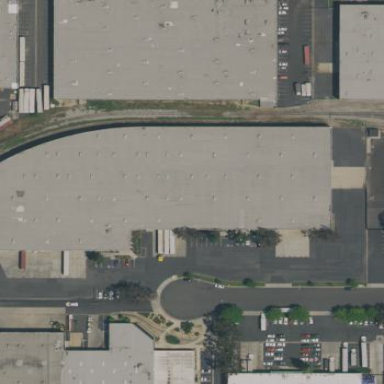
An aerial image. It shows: Warehouse building.